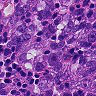
Metastatic tissue present: yes